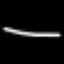
Label: line